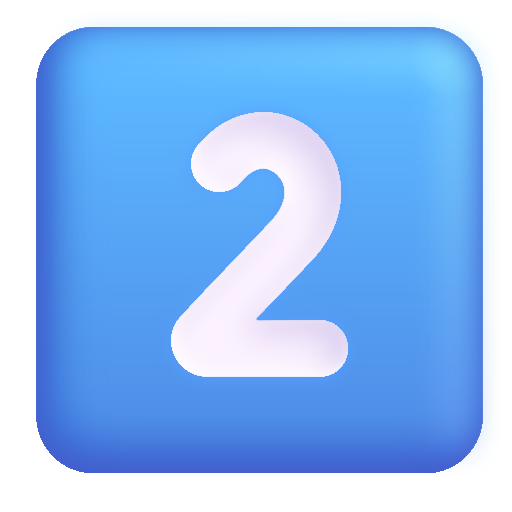
keycap 2 color